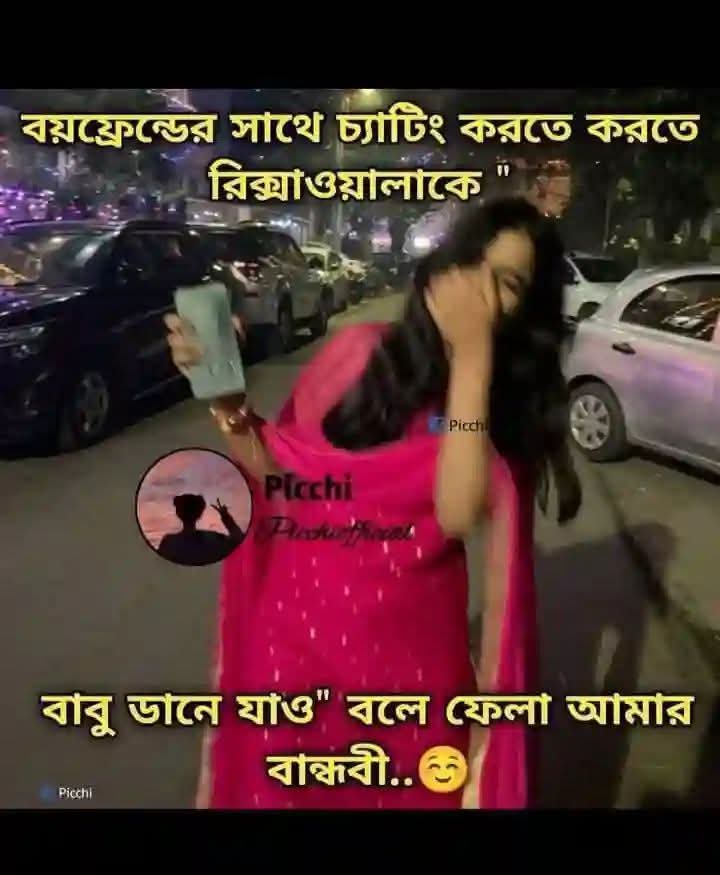
Text: বয়ফ্রেন্ডের সাথে চ্যাটিং করতে করতে রিক্সাওয়ালাকে "
বাবু ডানে যাও" বলে ফেলা আমার বান্ধবী..
Label: Non Hate